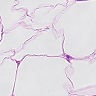
Metastatic tissue present: no